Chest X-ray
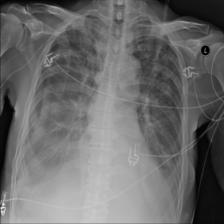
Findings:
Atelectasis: negative
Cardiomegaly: negative
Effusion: positive
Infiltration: positive
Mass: negative
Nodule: negative
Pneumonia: negative
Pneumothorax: negative
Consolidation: negative
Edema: negative
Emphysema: negative
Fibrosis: negative
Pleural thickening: negative
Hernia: negative